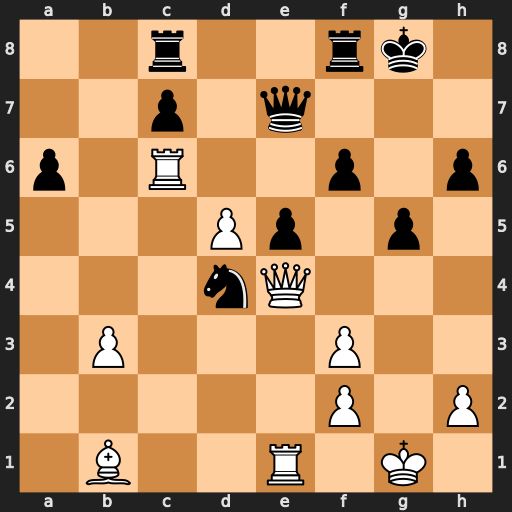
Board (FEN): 2r2rk1/2p1q3/p1R2p1p/3Pp1p1/3nQ3/1P3P2/5P1P/1B2R1K1
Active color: w
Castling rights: -
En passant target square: -
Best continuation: Qxd4 exd4 Rxe7